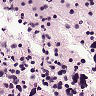
Metastatic tissue present: no